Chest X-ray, PA view. Patient: 19 years old, sex F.
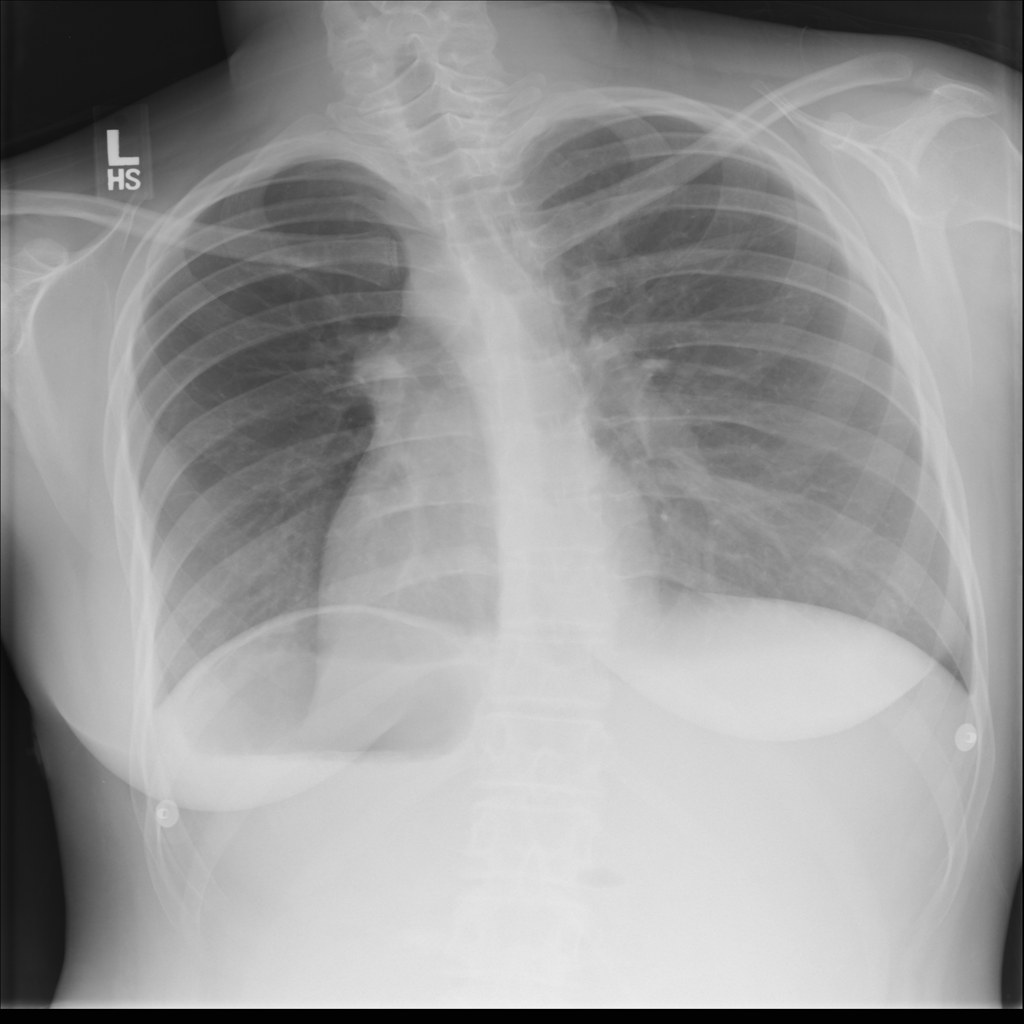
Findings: Atelectasis, Effusion, Infiltration